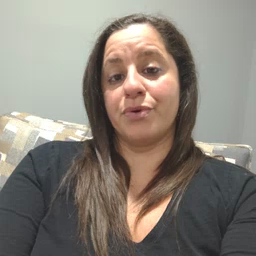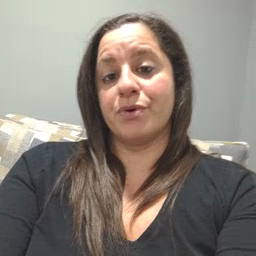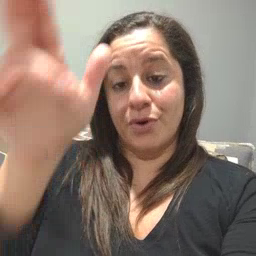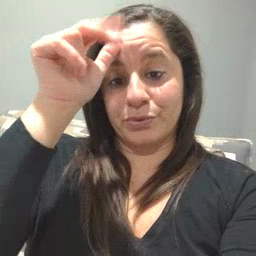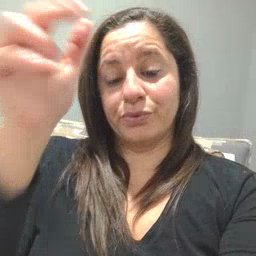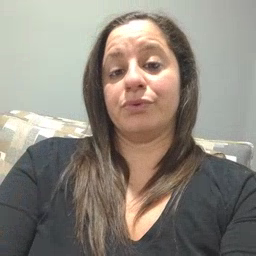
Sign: horse